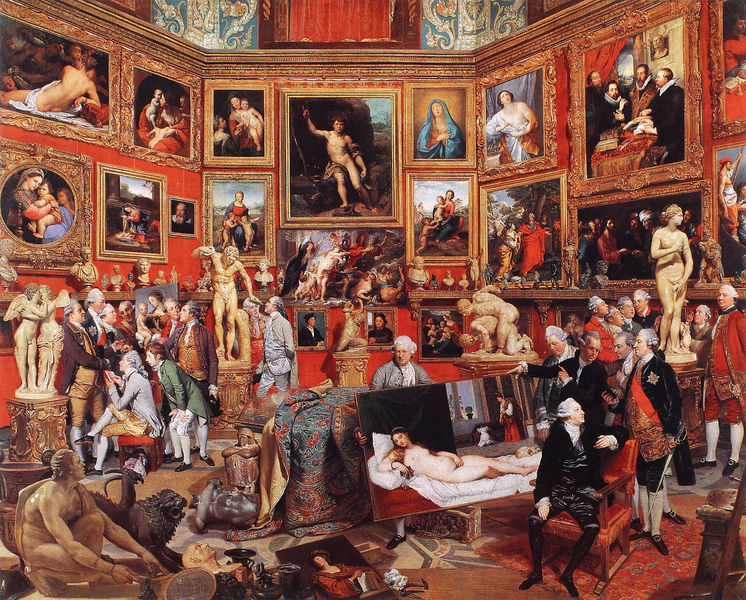
Titel: Die Tribüne der Uffizien
Künstler: Johan Zoffany
Institution: Windsor Castle, Collection of her Majesty
Schlagwörter: gemälde, nackt, menschen, teppich, alt, überfluss, bilder, galerie, viele, tizian, statuen, perücken, amor, psyche, rafael, mozart, raffael, aufhängung, pariser salon, viele leute